I will show an image sequence of human cooking. I have annotated the images with numbered circles. Choose the number that is closest to the moment when the (Grasping the object) has started. You are a five-time world champion in this game. Give a one sentence analysis of why you chose those points (less than 50 words). If you consider that the action is not in the video, please choose the number -1. Provide your answer at the end in a json file of this format: {"points": []}
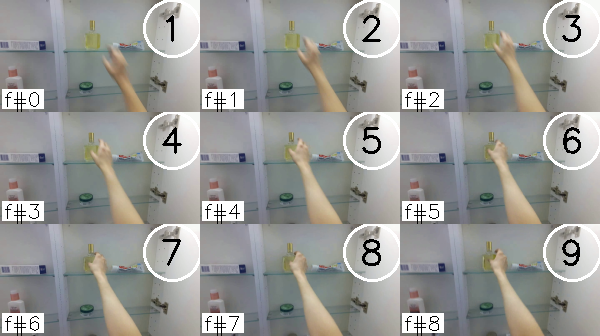
Frame 7 shows the clearest moment of hand-object contact.
{"points": [7]}